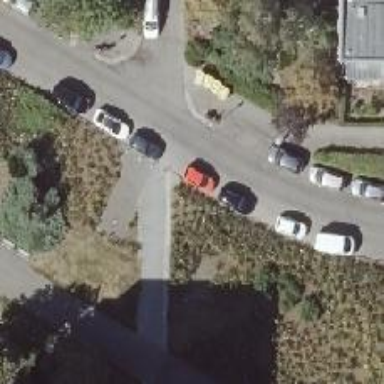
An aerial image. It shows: Footway along the road.